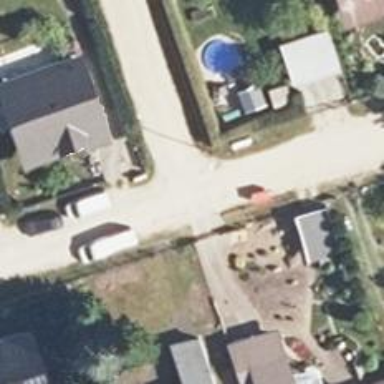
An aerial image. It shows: Gravel road in residential area.